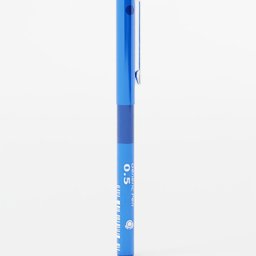
Label: tools